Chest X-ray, AP view. Patient: 61 years old, sex M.
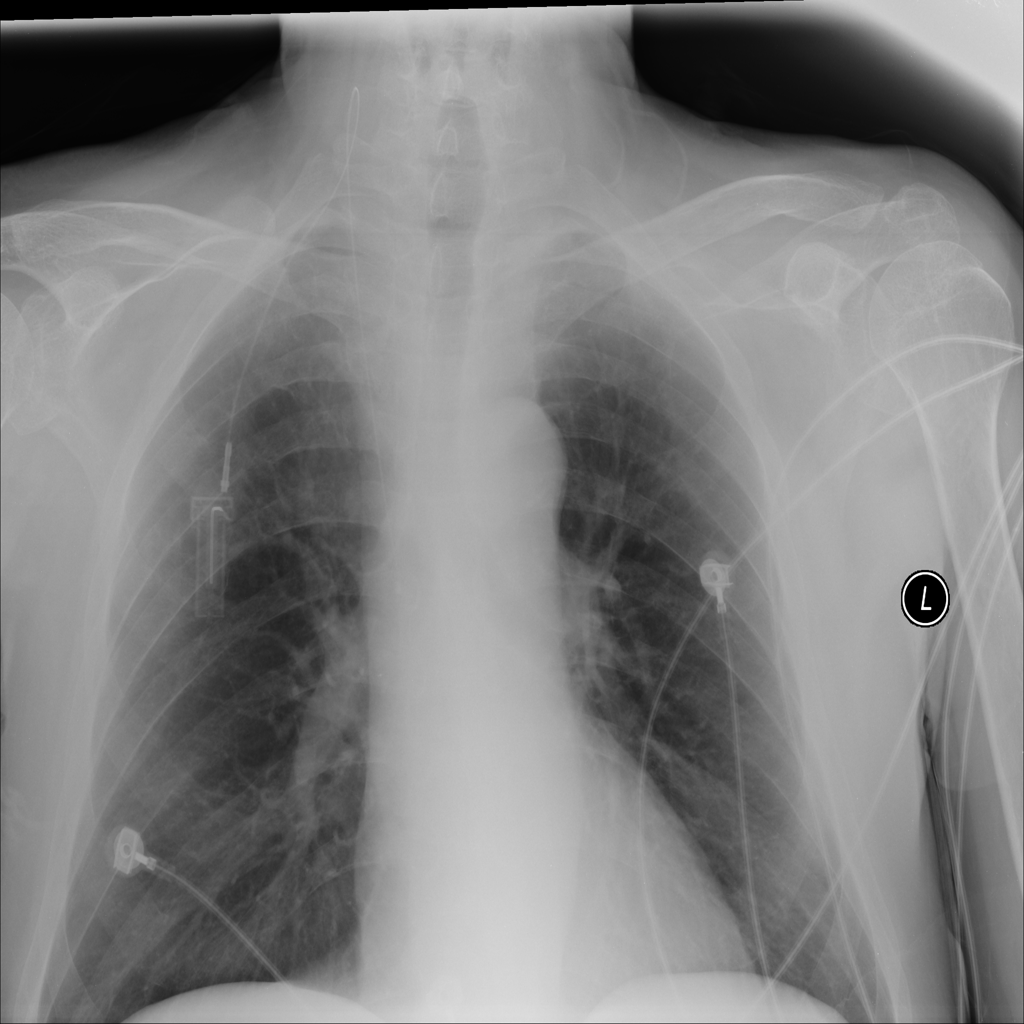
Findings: No Finding